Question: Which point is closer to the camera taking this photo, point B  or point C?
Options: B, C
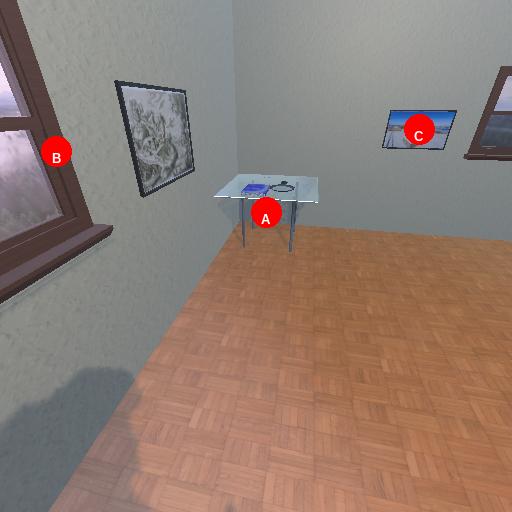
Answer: B